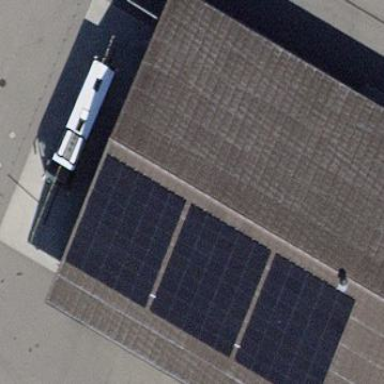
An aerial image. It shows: Solar power generator using photovoltaic panels.